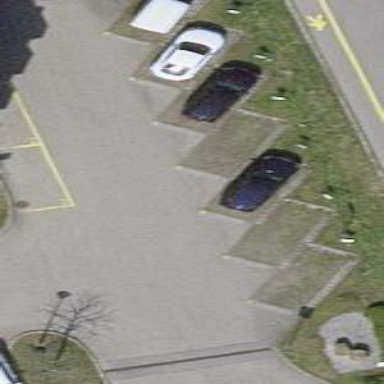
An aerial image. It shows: Street side parking area.